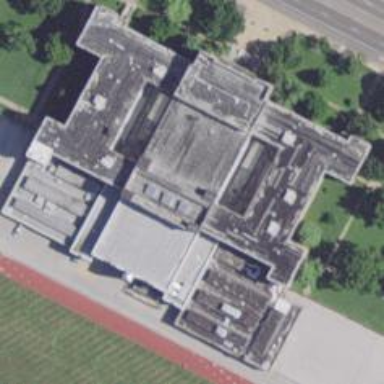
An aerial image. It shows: School building.